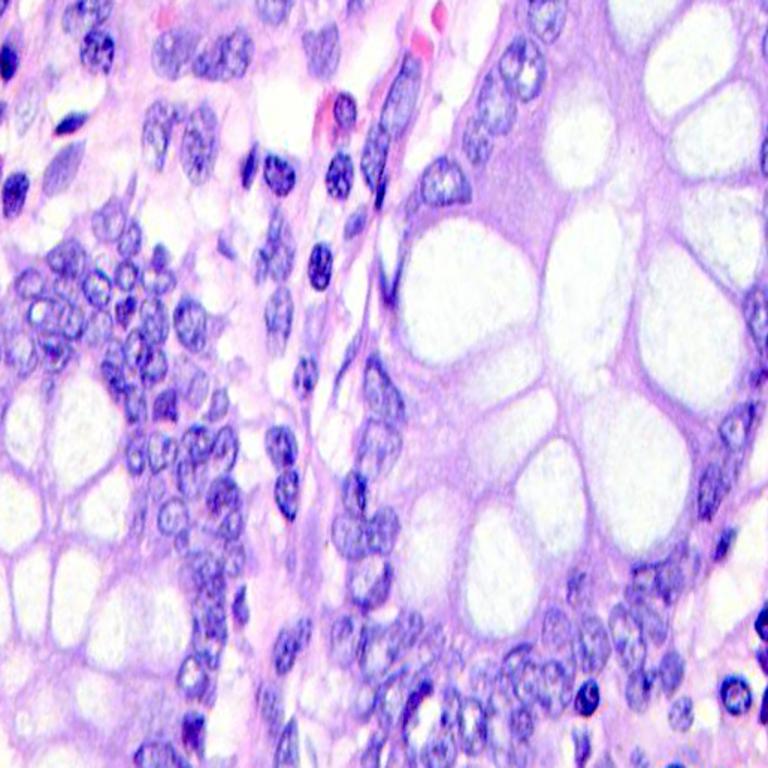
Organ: colon
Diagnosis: benign